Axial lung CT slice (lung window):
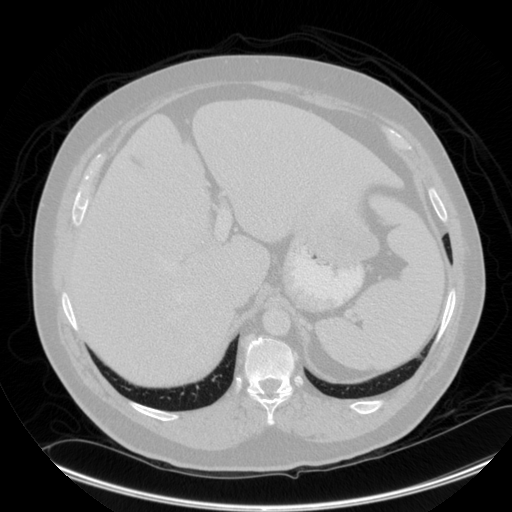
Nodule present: no